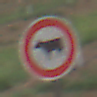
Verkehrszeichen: VerbotViehtrieb
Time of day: SunriseSunset
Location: Outdoor (Nature)
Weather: PartlyCloudy
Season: NotSpecified
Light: Natural